Field crop: maize
Growth stage: 2
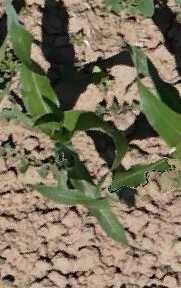
Species: maize